Aerial crown-view tile of a tropical tree (Barro Colorado Island, Panama), acquired 20250217:
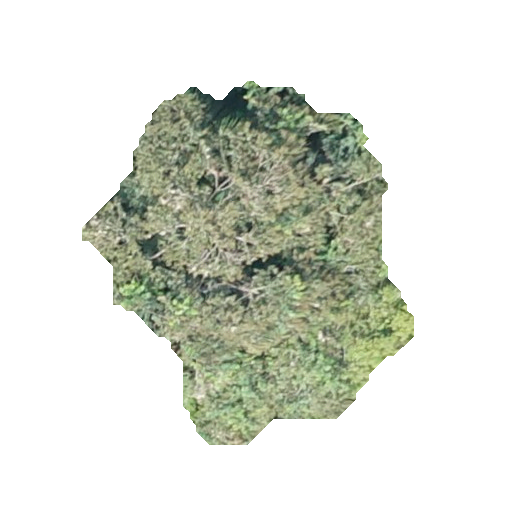
Species: Luehea seemannii
GBIF accepted scientific name: Luehea seemannii
Crown area: 115.776 m²